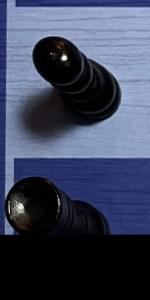
Label: Rook_Black